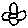
Label: flower